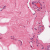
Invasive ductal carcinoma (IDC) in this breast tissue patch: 0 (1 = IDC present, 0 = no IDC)